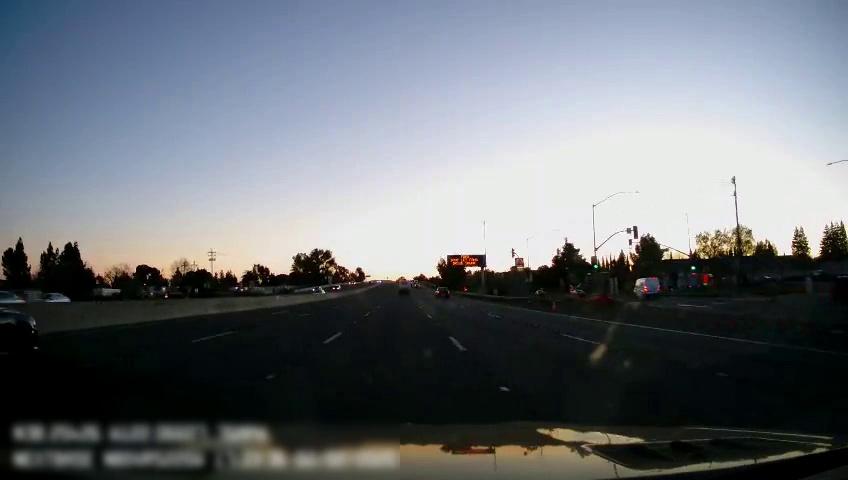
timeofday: Day
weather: Sunny
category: Drivable Space
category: Drivable Space
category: Drivable Space
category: Vehicles | Van
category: Vehicles | Truck
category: Vehicles | Van
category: Vehicles | SUV
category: Vehicles | Car
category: Vehicles | Car
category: Vehicles | Car
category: Vehicles | Car
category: Vehicles | Car
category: Vehicles | Car
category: Lanes | Current Lane
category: Lanes | Alternate Lane
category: Lanes | Alternate Lane
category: Lanes | Current Lane
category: Lanes | Alternate Lane
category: Lanes | Alternate Lane